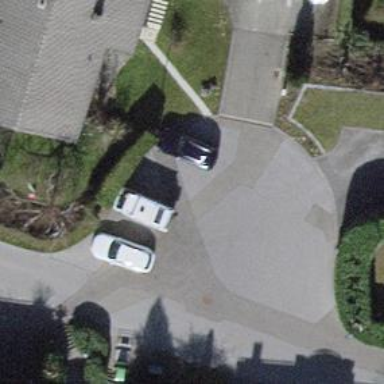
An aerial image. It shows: Turning circle on the road.